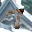
Label: 7